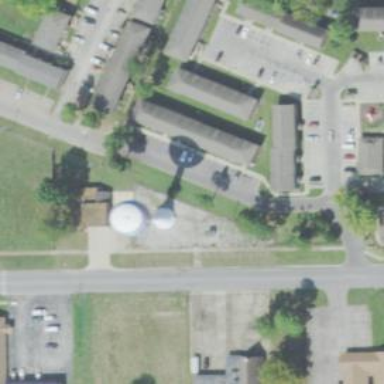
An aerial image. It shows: Water tower that is man-made.